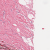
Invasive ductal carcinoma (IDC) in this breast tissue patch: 0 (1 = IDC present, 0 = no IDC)